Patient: sex M, age 38
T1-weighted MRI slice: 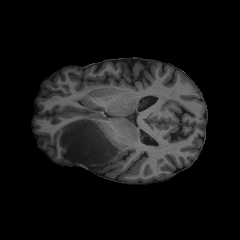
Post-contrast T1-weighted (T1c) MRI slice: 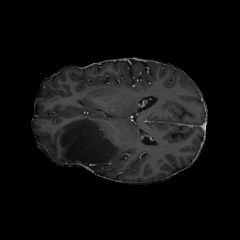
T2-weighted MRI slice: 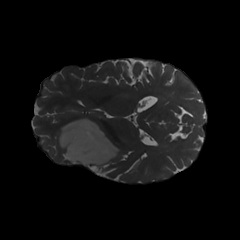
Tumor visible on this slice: yes
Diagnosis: Astrocytoma, IDH-mutant
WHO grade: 3